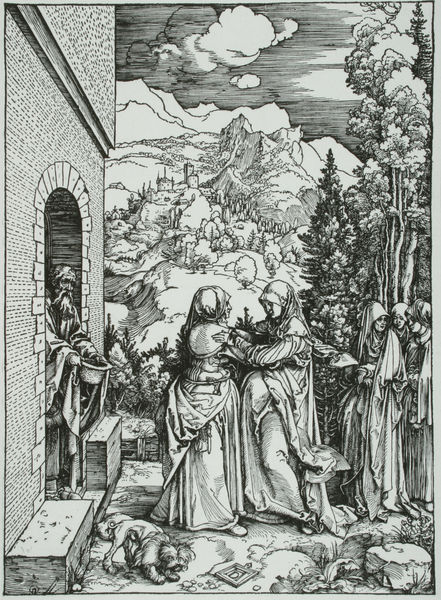
Titel: Das Marienleben - Heimsuchung
Künstler: Albrecht Dürer
Institution: (Seriendruck)
Schlagwörter: baum, berg, felsen, himmel, mann, wolken, bäume, frauen, landschaft, menschen, stadt, femmes, fenster, frau, hut, kleider, nacht, schwarz, tür, weiss, zeichnung, dach, gebäude, haus, hund, schleier, tier, tuch, weg, alt, bart, wand, band, schüssel, stein, steine, signatur, hügel, natur, kirche, gewand, gewänder, renaissance, wald, topf, holzschnitt, papier, umarmung, fassade, alter mann, berge, fels, gebirge, hang, mauer, ziegel, linien, türe, figuren, kopftuch, stufe, eingang, tusche, alter, buch, burg, kreuz, balustrade, abschied, druck, schnitt, schwarzweiss, radierung, stich, streit, holzdruck, schlange, schnitzerei, portal, maison, pforte, reise, mittelalter, schnüffeln, stall, begrüssung, bettler, elisabeth, wal, ankunft, dürer, maria, kupferstich, gravure, veronika, almosen, biblisch, bau, anna, heimsuchung, joseph, nürnberg, betteln, montagne, hexe, hexen, begrüssen, couple, marie, kuperstich, forst, nuage, neuzeit, pilgern, albrecht, albrecht dürer, nonnen, geschwätz, encre, durer, fras, visitation, annengeschichte, kuofer, grus, unterkunft, visite, enceinte, kupferstic, 1430, naissance, elizabeth, femme enceinte